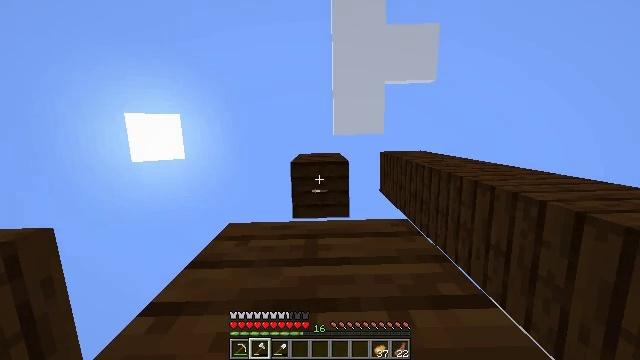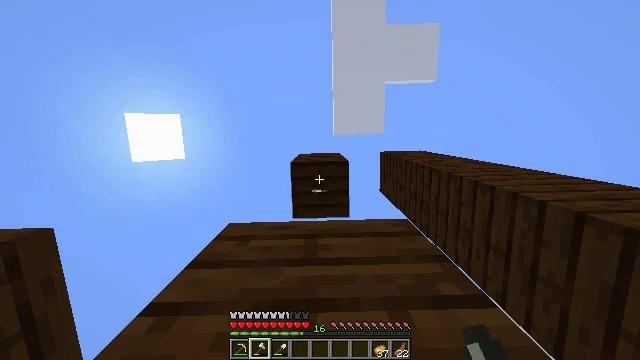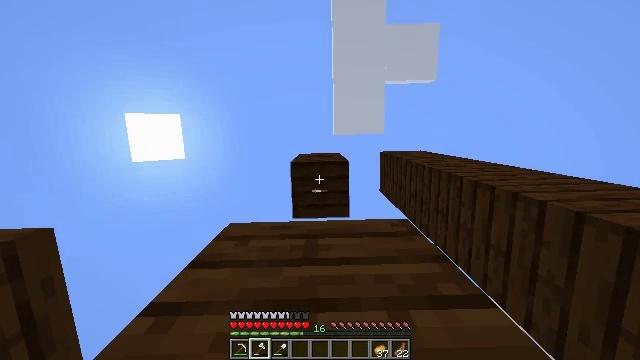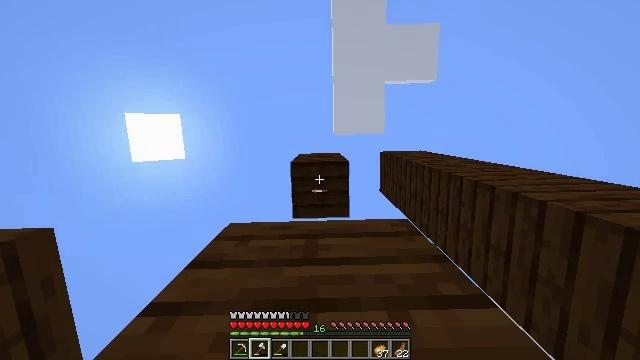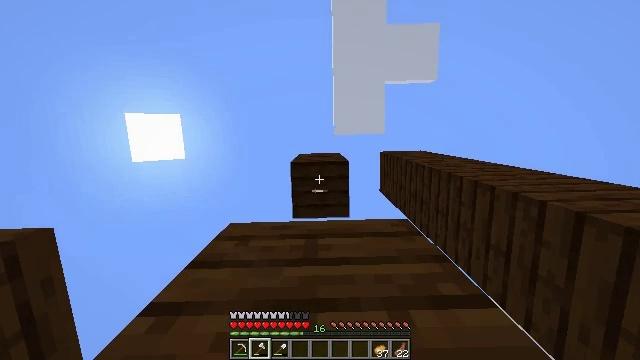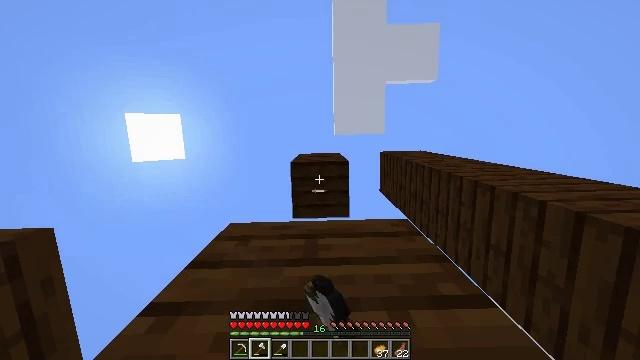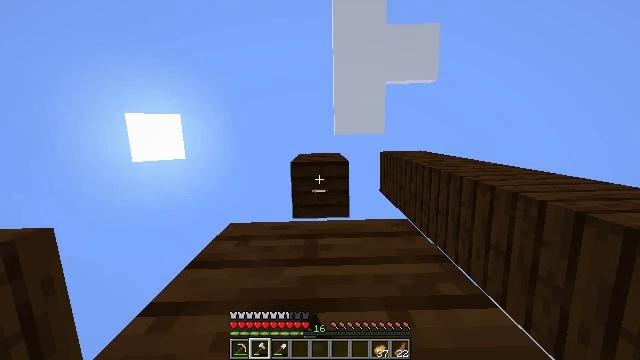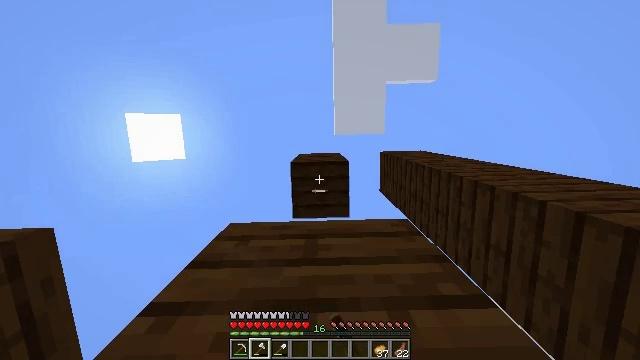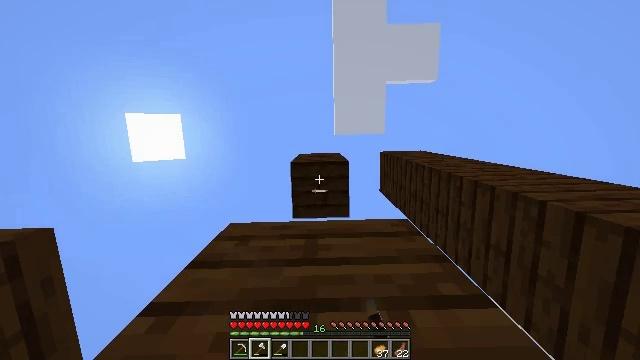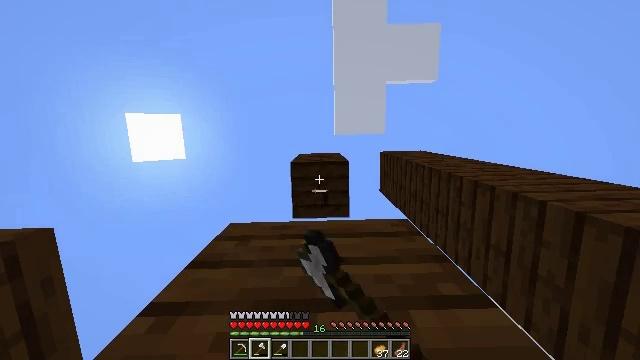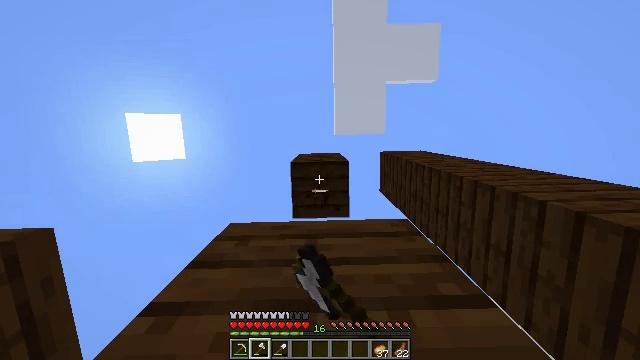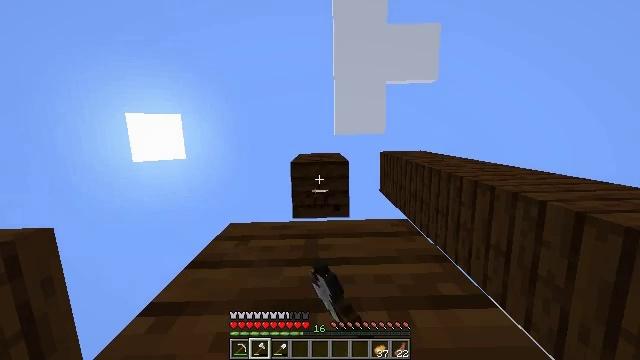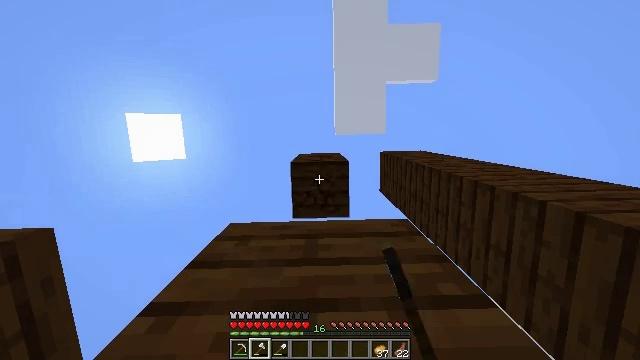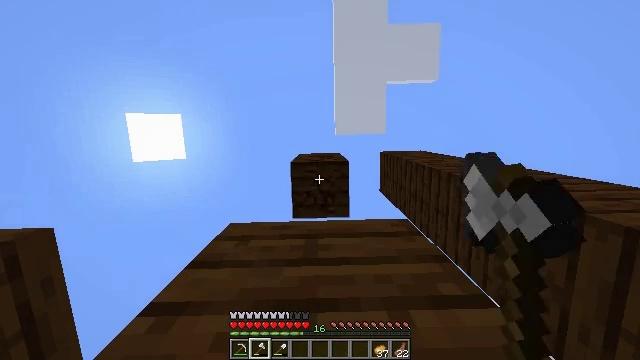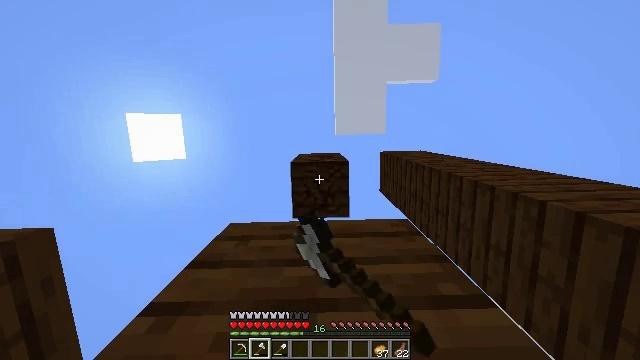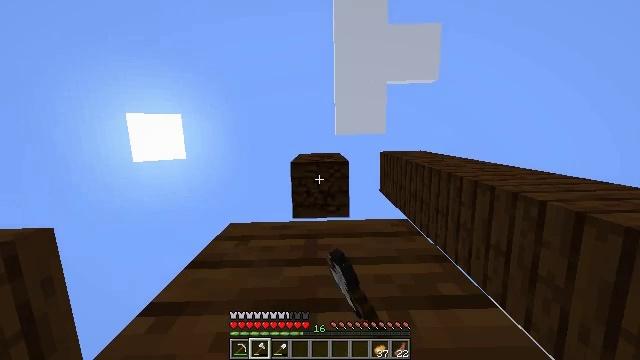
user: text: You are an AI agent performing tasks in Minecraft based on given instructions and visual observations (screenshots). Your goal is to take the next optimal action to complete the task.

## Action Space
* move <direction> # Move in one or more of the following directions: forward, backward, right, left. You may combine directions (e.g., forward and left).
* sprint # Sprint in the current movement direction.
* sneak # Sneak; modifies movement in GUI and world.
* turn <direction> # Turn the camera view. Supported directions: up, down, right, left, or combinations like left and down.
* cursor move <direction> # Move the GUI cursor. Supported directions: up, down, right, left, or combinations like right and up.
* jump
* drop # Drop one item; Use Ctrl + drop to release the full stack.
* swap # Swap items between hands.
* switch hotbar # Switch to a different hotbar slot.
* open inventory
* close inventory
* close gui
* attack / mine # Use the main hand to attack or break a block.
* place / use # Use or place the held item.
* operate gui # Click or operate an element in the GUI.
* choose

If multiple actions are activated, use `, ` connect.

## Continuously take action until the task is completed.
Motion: motion action
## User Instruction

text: Gather some dark oak planks.
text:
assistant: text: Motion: attack / mine
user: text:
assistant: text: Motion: no_op
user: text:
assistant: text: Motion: no_op
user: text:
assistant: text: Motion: attack / mine
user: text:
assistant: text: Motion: attack / mine
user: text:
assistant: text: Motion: attack / mine
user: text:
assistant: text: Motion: attack / mine
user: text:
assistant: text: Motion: attack / mine
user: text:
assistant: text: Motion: attack / mine
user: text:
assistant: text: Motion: attack / mine
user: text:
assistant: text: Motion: attack / mine
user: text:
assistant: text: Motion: attack / mine
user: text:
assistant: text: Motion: attack / mine
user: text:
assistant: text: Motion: attack / mine
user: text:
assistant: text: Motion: attack / mine
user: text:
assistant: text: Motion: attack / mine
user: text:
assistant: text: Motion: attack / mine
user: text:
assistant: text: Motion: attack / mine
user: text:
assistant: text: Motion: attack / mine
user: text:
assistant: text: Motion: attack / mine
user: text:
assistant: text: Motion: attack / mine
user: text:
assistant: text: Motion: attack / mine